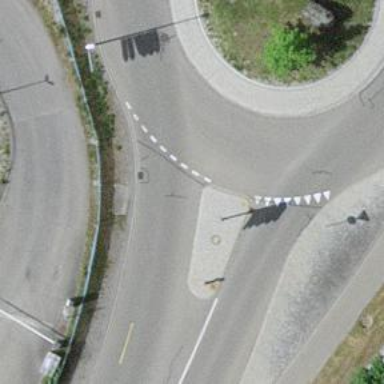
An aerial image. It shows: Advisory cycle lane on secondary road with asphalt surface.